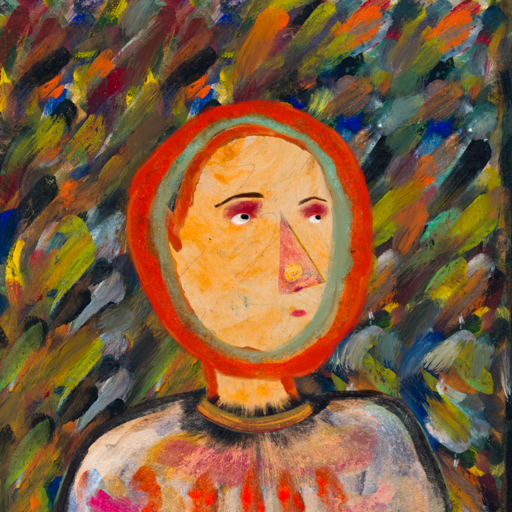
Background: An_Impression, Head And Neck Side: Experience, Face Side: Irani, Bust: Childish, Hair Side: Sisters, Head Accessory: Blank, Second Necklace: Blank, Necklace: Mother_And_Son_Son, Baby: Blank